高一 · 度量几何学
下列命题正确的是( )

(1)两个平面平行，这两个平面内的直线都平行;

(2)两个平面平行，其中一个平面内任何一条直线都平行于另一平面;

(3)两个平面平行, 其中一个平面内一条直线和另一个平面内的无数条直线平行;

(4)两个平面平行, 各任取两平面的一条直线, 它们不相交.
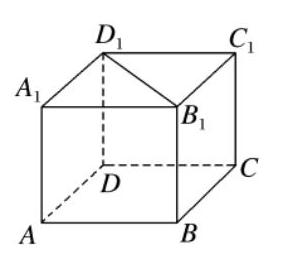
A. (1)
B. (2)(3)(4)
C. (1)(2)(3)
D. (1) (4)
答案: B
解析: )不正确, 因为有的直线可能是异面; (2)(3)(4)都正确, 可根据线面平行的定义或面面平行的定义或观察几何体模型进行判断.

8.在长方体 $A B C D-A_{1} B_{1} C_{1} D_{1}$ 的六个表面与六个对角面(面 $A A_{1} C_{1} C$ 、面 $A B C_{1} D_{1}$ 、面 $A D C_{1} B_{1}$ 、面 $B B_{1} D_{1} D$ 、面 $A_{1} B C D_{1}$ 及面 $A_{1} B_{1} C D$ ) 所在的平面中, 与棱 $A A_{1}$ 平行的平面共有 $(\quad)$

A. 2 个
B. 3 个
C. 4 个
D. 5 个

答案 $B$

解析 如图所示, 结合图形可知 $A A_{1} / /$ 平面 $B B_{1} C_{1} C, A A_{1} / /$ 平面 $D D_{1} C_{1} C, A A_{1} / /$ 平面 $B B_{1} D_{1} D$.